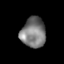
Tissue: skin
Cell type: Epithelial cells
Senescence score: 0.2478
Nuclear area (px): 723
Mean DAPI intensity: 123.076